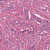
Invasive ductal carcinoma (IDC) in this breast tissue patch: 1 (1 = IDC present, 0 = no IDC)